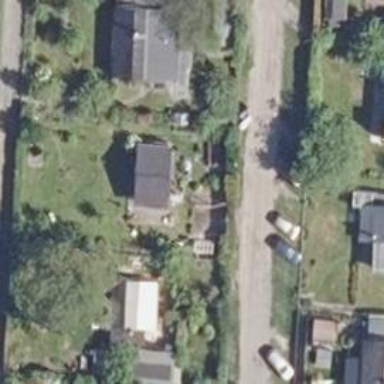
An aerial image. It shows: Plot in the allotments.